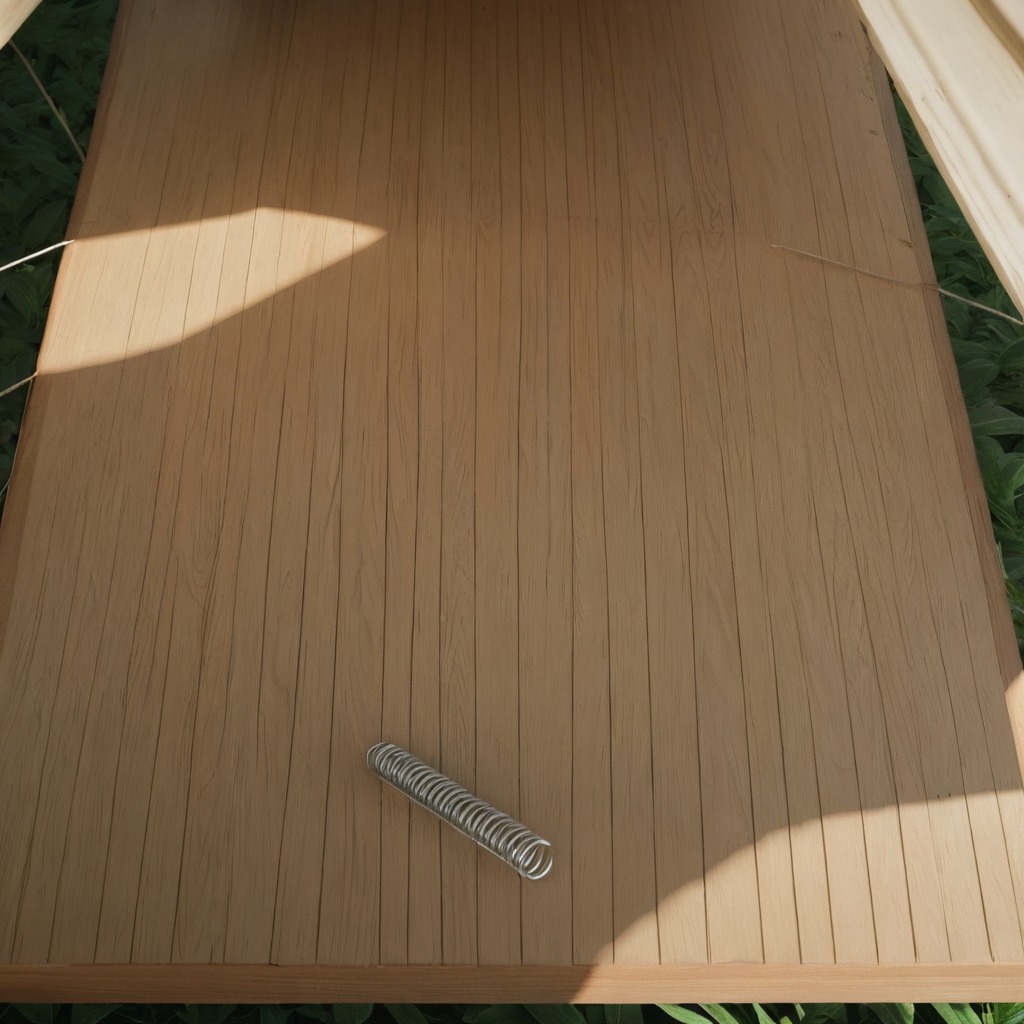
A coiled metal spring is lying on a wooden table inside a jungle field workshop tent.